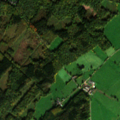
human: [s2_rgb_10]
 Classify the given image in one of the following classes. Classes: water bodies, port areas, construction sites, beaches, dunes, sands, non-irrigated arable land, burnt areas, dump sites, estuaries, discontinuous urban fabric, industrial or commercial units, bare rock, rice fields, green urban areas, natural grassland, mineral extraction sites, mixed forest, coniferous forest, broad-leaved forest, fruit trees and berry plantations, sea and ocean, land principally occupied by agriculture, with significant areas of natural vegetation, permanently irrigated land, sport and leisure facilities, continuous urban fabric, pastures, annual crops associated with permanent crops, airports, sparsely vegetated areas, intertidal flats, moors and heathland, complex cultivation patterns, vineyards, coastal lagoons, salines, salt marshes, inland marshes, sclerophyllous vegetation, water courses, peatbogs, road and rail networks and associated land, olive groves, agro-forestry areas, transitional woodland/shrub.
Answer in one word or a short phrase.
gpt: pastures, broad-leaved forest, mixed forest, transitional woodland/shrub